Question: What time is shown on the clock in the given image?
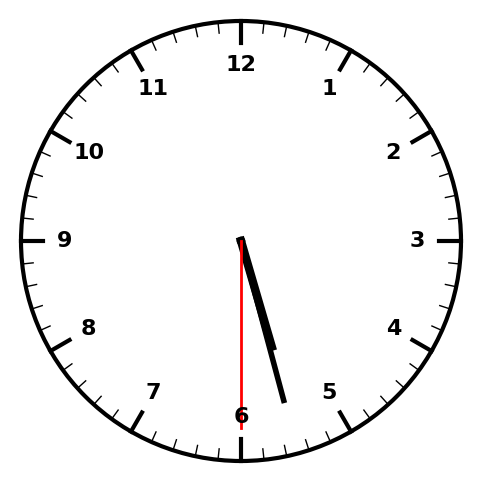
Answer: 05:27:30